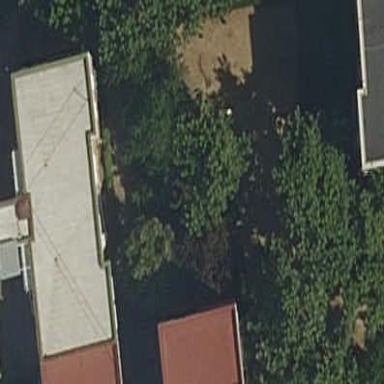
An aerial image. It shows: Garden with kerb border.